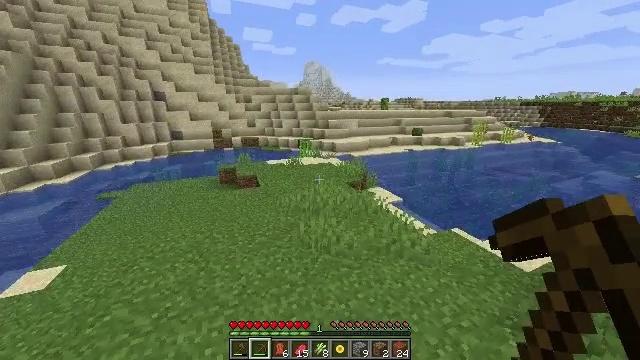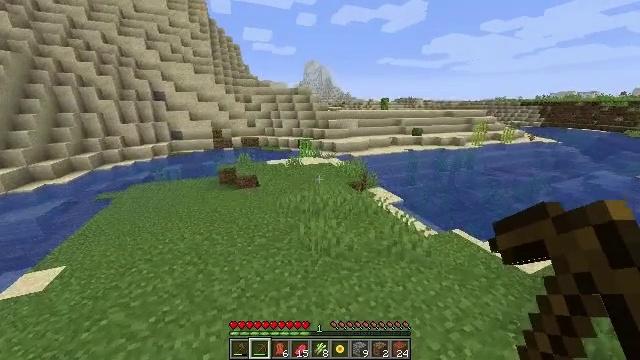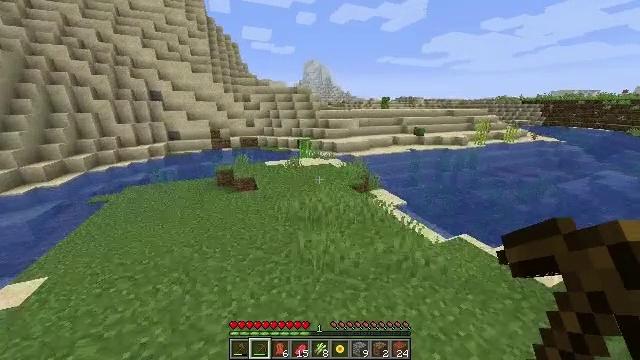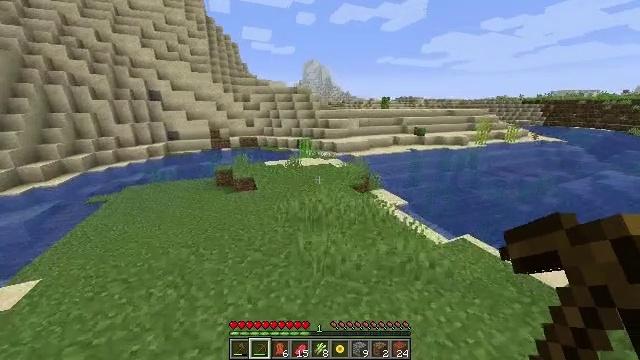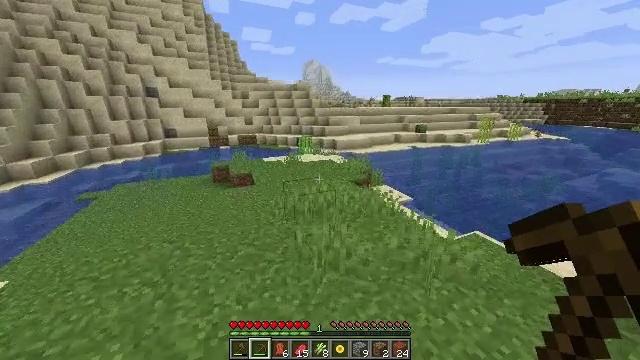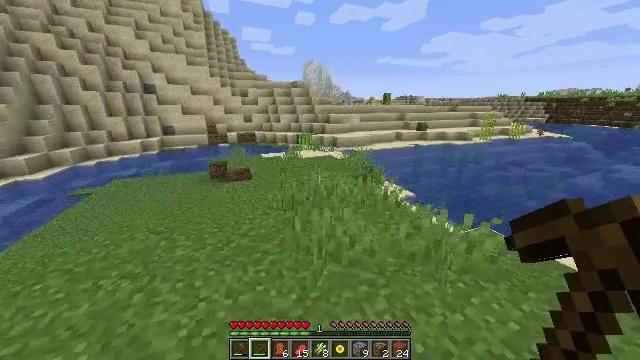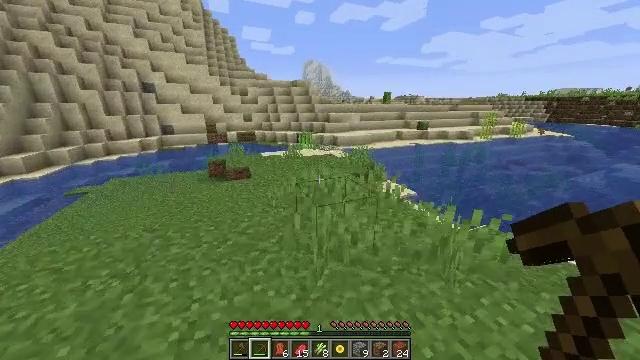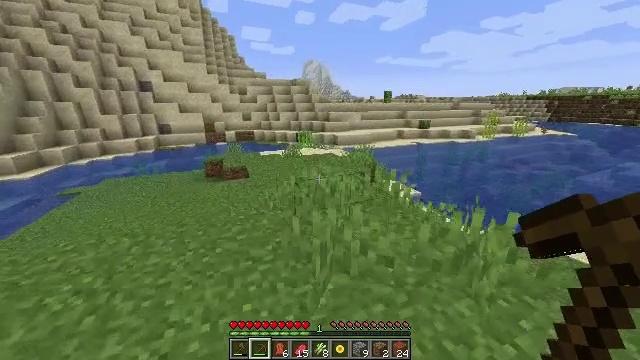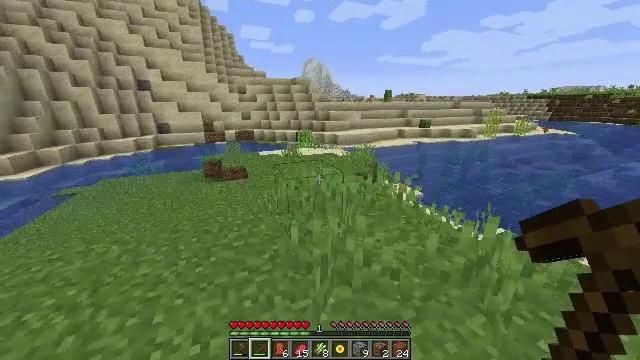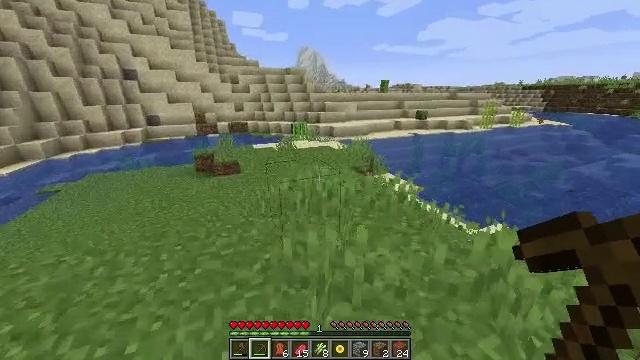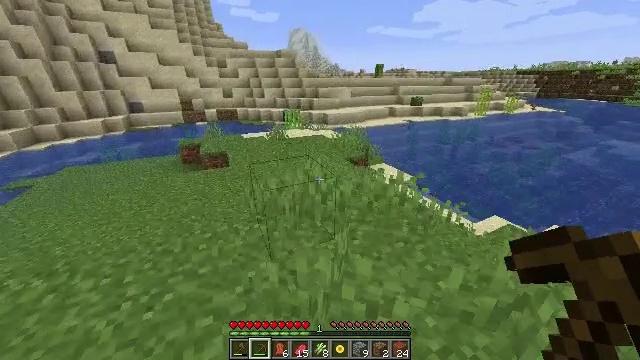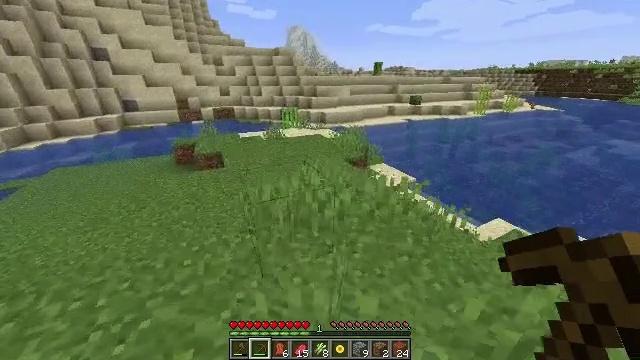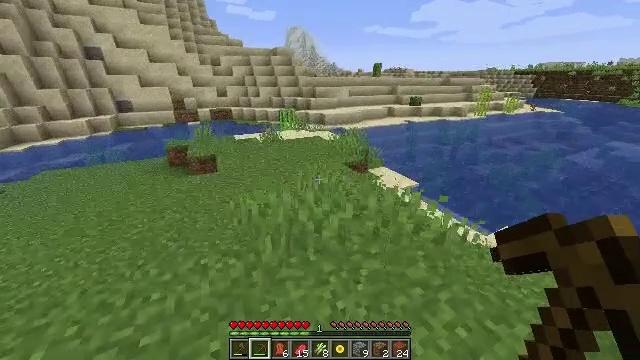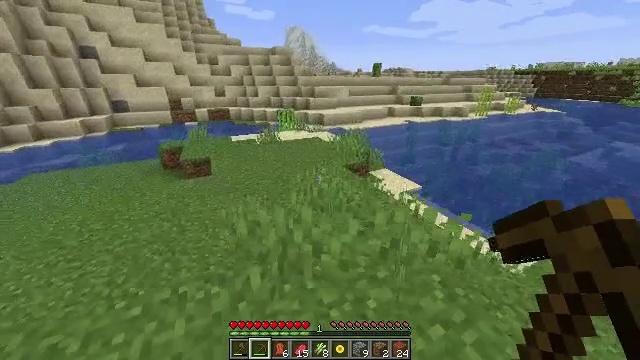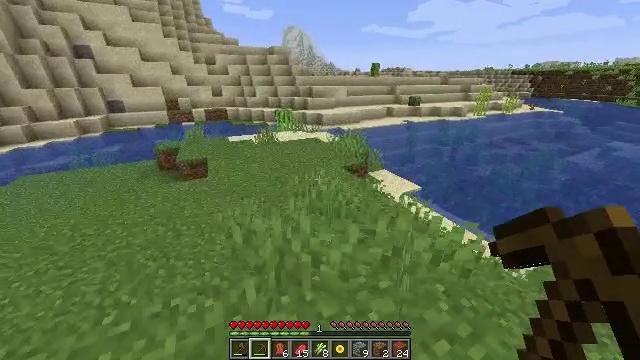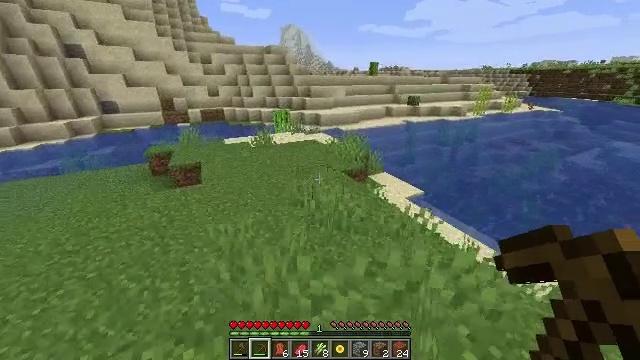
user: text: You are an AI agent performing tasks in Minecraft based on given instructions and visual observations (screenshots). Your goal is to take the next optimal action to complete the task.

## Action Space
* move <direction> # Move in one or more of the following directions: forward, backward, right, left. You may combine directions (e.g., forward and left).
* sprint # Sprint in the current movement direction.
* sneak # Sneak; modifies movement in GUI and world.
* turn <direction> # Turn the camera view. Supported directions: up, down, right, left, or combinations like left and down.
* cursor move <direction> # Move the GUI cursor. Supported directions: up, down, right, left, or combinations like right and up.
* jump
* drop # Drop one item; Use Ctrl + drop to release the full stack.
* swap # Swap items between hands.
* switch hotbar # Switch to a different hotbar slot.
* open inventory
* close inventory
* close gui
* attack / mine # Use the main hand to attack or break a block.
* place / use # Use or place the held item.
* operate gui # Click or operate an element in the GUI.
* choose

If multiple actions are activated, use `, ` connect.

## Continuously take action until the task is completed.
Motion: motion action
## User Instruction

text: Cut down the sugar cane stalks.
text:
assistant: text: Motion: move forward
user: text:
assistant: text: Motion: move forward
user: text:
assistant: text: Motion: move forward
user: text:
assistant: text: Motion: move forward
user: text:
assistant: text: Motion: move forward
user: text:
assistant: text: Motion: move forward
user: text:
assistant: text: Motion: move forward
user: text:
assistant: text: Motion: move forward
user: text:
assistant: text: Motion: move forward, turn right and down
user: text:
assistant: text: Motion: move forward, turn right and down
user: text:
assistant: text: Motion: move forward
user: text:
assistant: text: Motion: move forward
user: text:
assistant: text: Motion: move forward
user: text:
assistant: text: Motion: move forward
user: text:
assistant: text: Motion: move forward
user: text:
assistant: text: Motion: move forward
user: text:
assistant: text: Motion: move forward
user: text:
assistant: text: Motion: move forward
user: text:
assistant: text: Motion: move forward
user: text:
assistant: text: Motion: move forward
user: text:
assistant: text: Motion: move forward
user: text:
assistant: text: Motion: move forward
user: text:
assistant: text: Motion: move forward, turn up
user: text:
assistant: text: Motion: move forward
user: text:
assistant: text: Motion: move forward
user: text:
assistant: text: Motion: move forward
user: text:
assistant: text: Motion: move forward
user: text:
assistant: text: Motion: move forward
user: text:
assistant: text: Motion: move forward, turn up
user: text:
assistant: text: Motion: move forward